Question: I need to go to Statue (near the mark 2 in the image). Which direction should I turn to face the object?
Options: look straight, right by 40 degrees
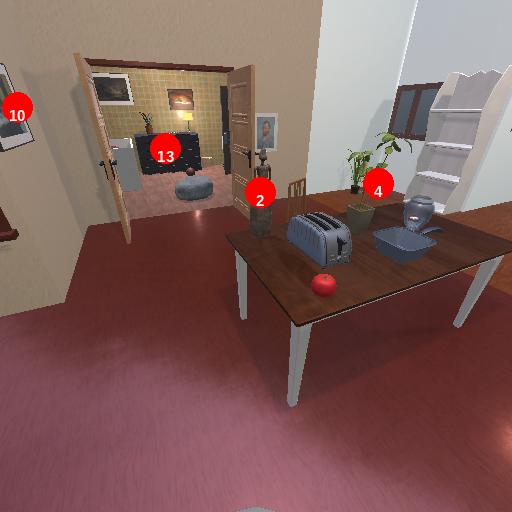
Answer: look straight